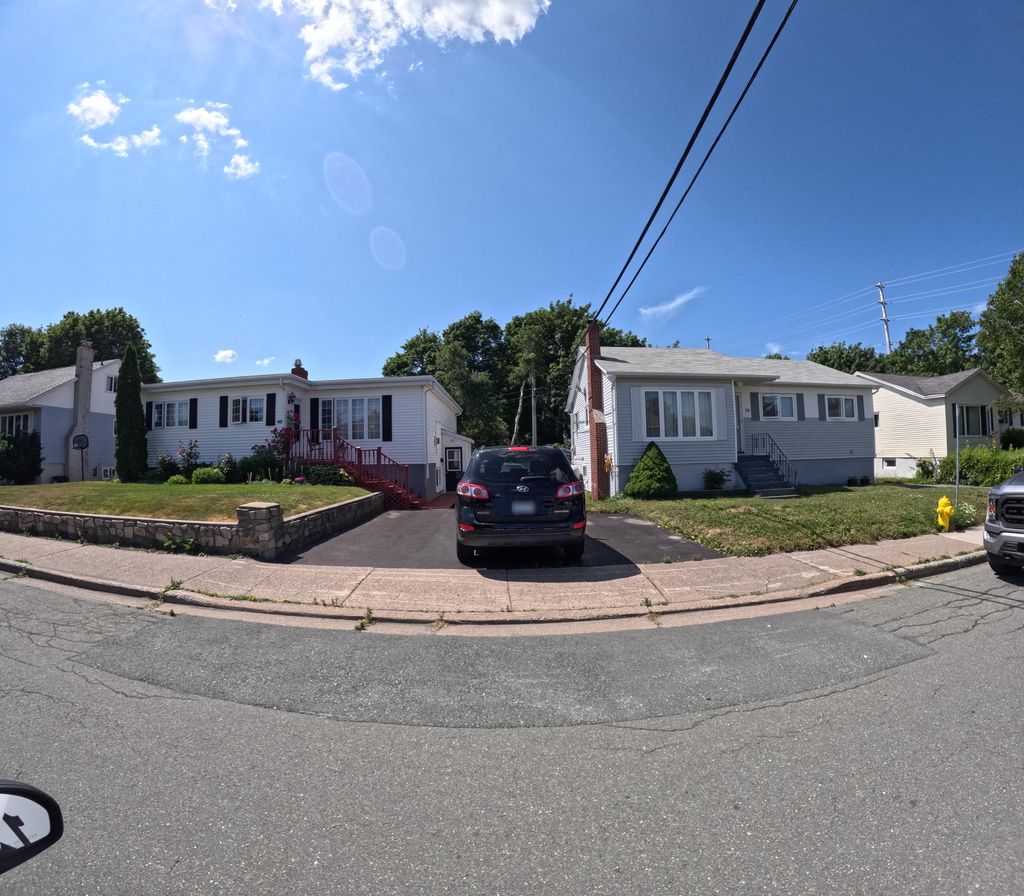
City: st_johns